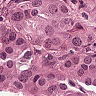
Metastatic tissue present: yes